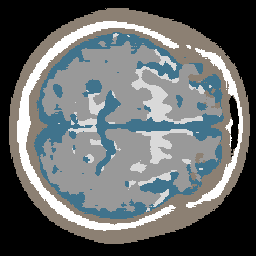
Label: no_lesion